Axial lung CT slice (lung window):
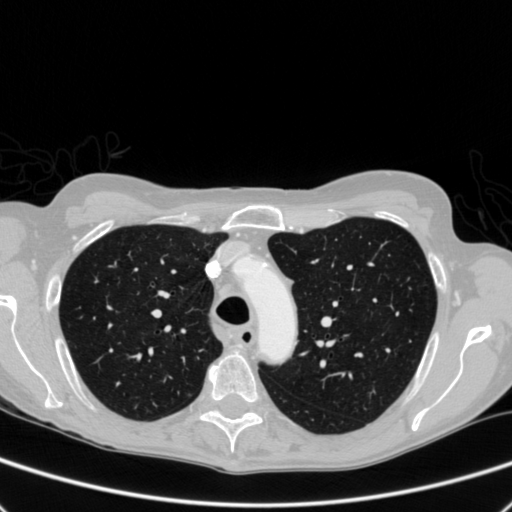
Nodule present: no